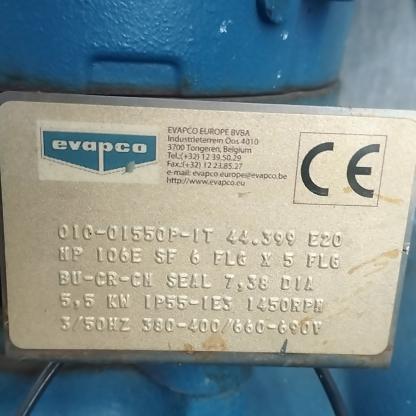
Klasa: tabliczka-znamionowa